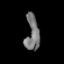
Tissue: prostate
Cell type: Epithelial cells
Senescence score: 0.3436
Nuclear area (px): 462
Mean DAPI intensity: 116.522